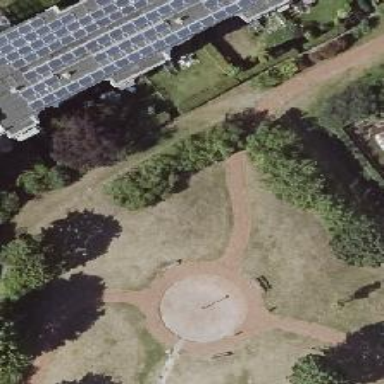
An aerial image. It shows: Garden that is leisure land.